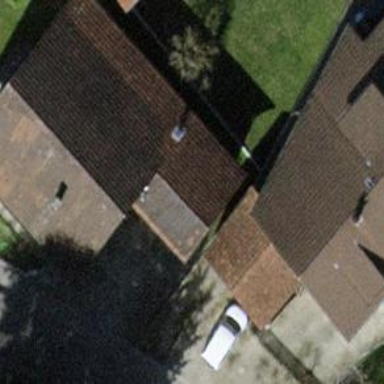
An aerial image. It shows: Detached building with gabled roof.